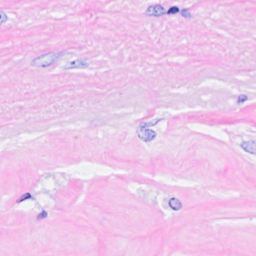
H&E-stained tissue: Breast